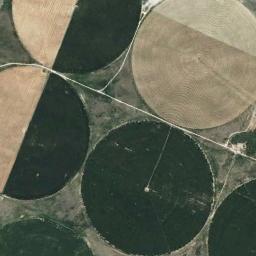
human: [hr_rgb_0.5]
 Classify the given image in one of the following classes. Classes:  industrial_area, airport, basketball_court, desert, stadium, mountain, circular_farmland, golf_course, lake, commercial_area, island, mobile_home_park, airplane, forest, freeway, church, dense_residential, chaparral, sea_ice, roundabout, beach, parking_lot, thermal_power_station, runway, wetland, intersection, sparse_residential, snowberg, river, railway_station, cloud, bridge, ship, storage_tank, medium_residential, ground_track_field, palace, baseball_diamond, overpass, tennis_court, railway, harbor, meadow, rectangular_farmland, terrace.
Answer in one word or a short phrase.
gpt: circular_farmland